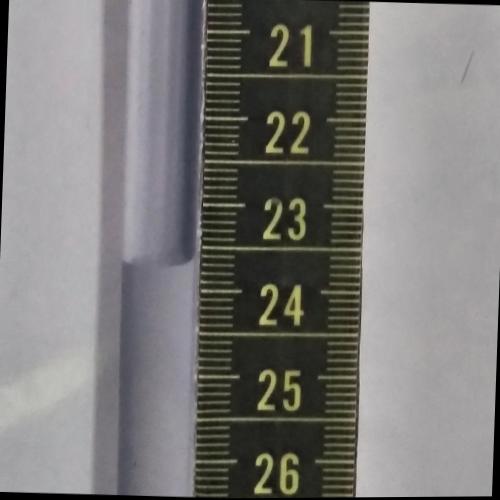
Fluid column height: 23.7 cm